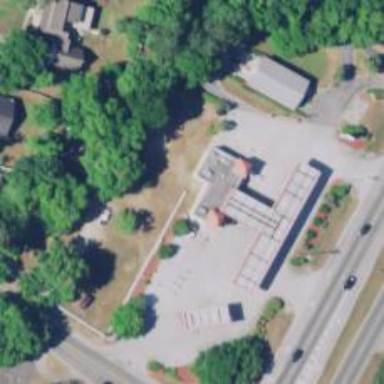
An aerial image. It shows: Convenience shop.